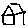
Label: house